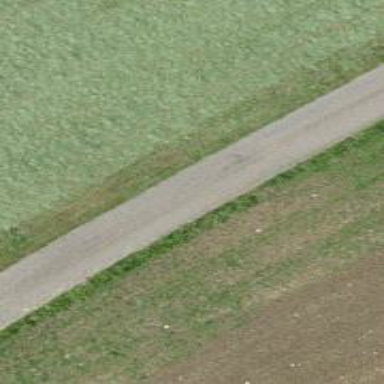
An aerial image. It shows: Unclassified paved road.